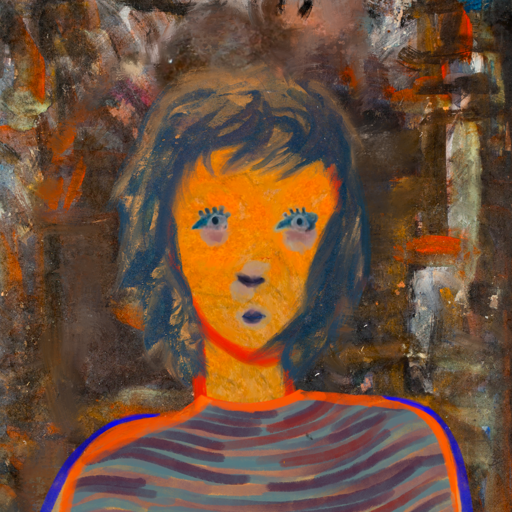
Background: GypsyQueen, Head And Neck Front: Sisters, Face Front: Hill_Girl, Bust: Experience, Hair Front: InTheSun, Head Accessory: Blank, Second Necklace: Blank, Necklace: Blank, Baby: Blank